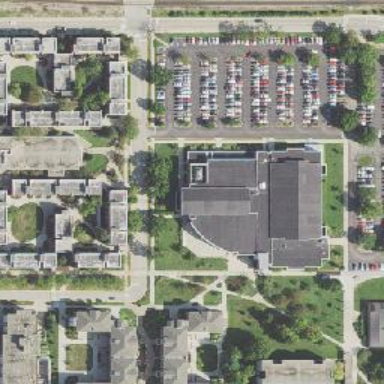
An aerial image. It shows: View of university building.